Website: apple
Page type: address-validator
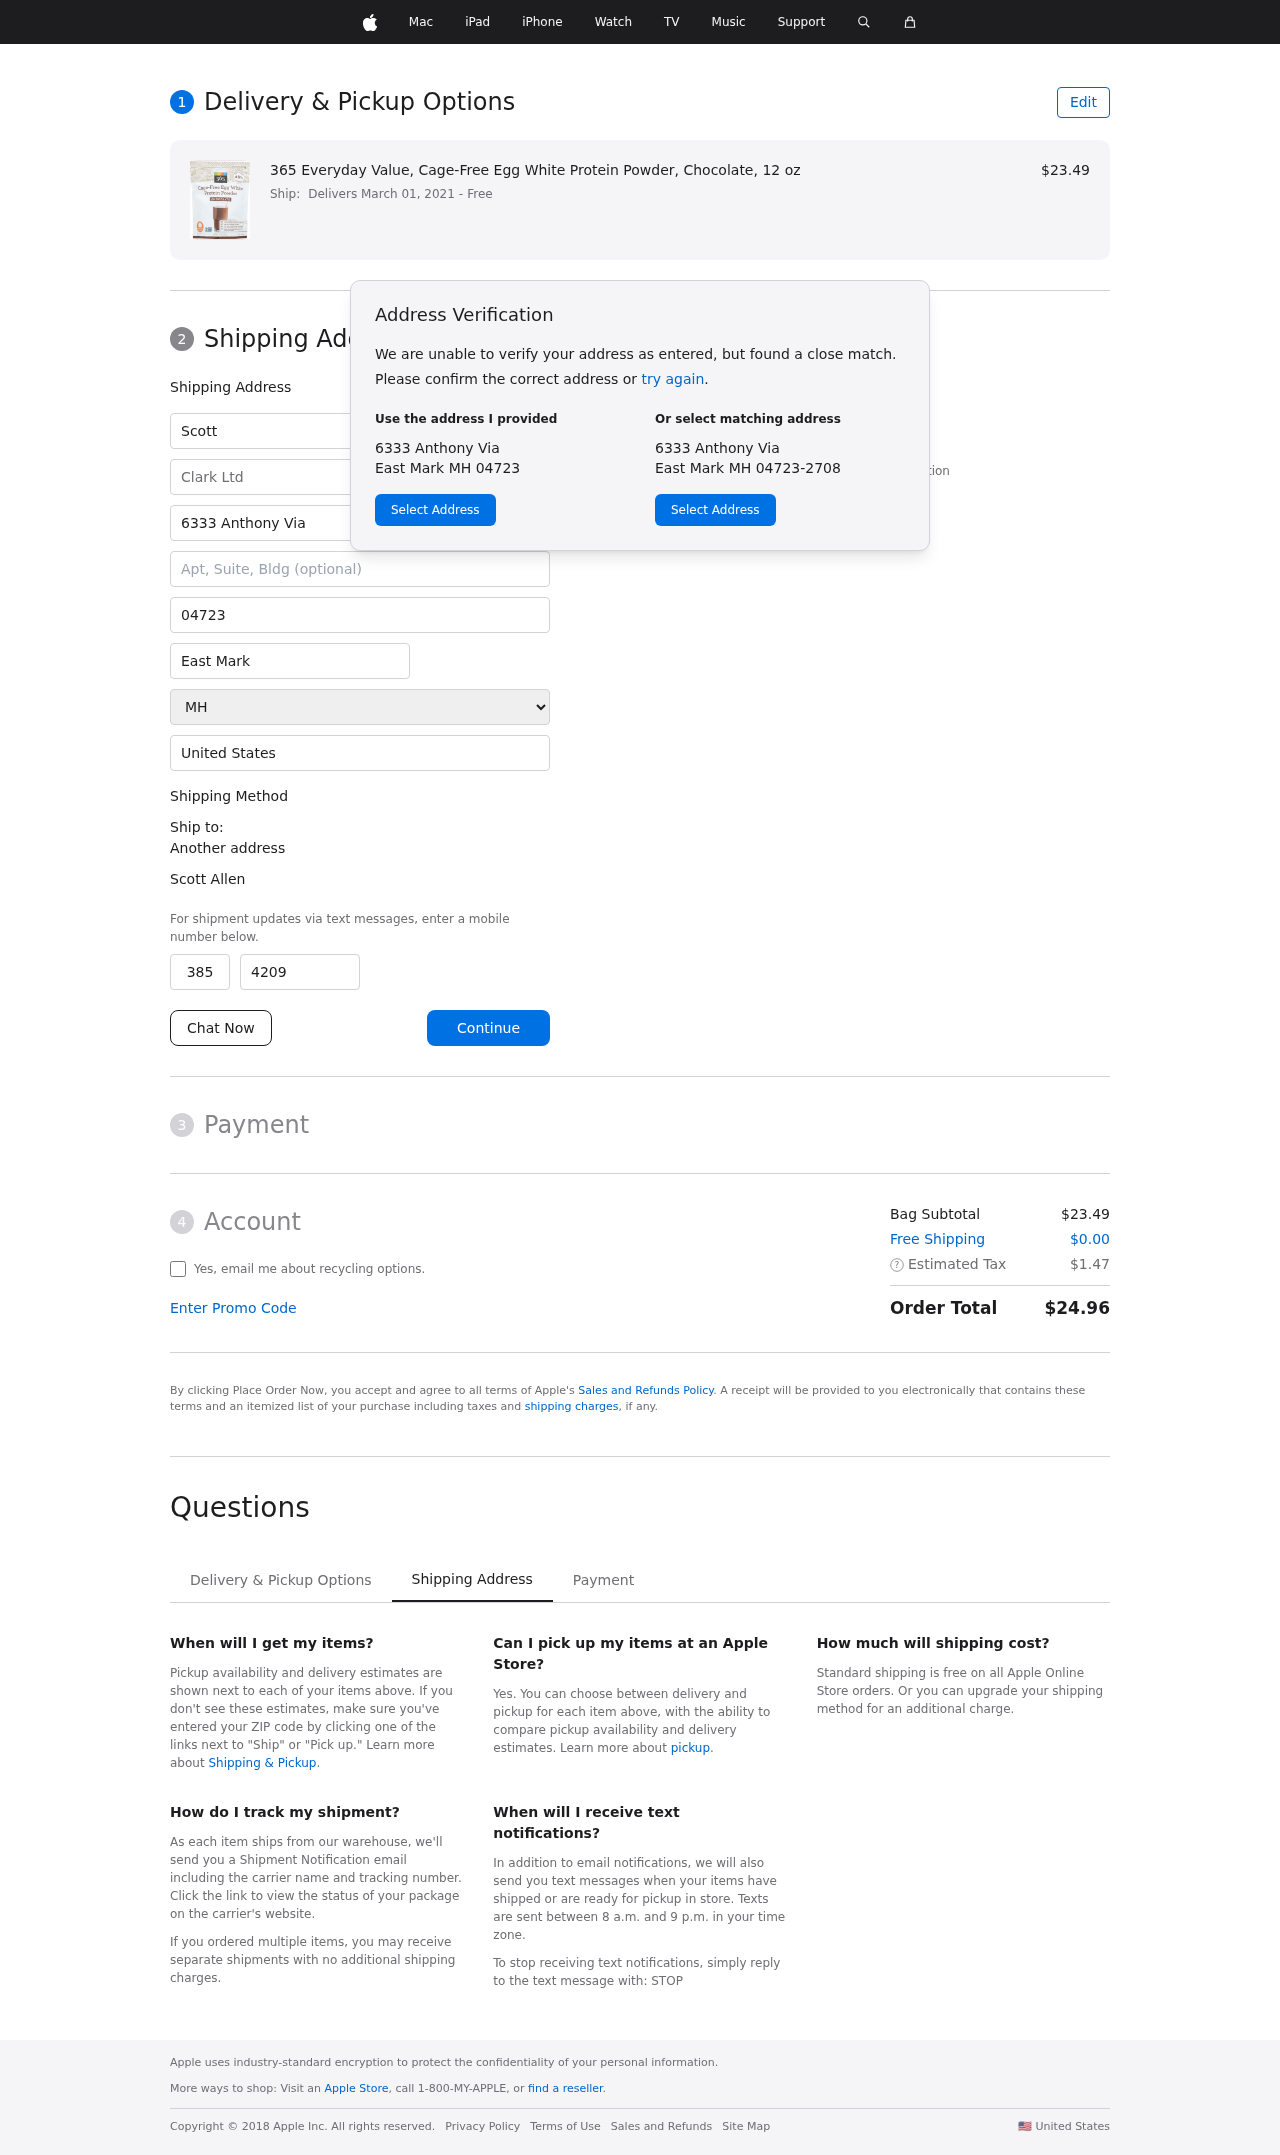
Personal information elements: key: PII_CITY
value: East Mark
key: PII_COMPANY
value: Clark Ltd
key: PII_COUNTRY
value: United States
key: PII_FIRSTNAME
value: Scott
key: PII_FULLNAME
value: Scott Allen
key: PII_LASTNAME
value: Allen
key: PII_PHONE_AREA
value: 385
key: PII_PHONE_SUFFIX
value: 4209
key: PII_POSTCODE
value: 04723
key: PII_STATE
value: MH
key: PII_STREET
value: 6333 Anthony Via
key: PII_CITY_STATE_ZIP
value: East Mark MH 04723
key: PII_STATE_ABBR
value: MH
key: PII_POSTCODE_FULL
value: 04723
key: PII_POSTCODE_NUMERIC
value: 4723
Product elements: key: PRODUCT1_NAME
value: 365 Everyday Value, Cage-Free Egg White Protein Powder, Chocolate, 12 oz
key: PRODUCT1_PRICE
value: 23.49
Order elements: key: ORDER_DELIVERY_DATE
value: Delivers March 01, 2021
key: ORDER_SUBTOTAL
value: $23.49
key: ORDER_SHIPPING_COST
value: $0.00
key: ORDER_TAX
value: $1.47
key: ORDER_TOTAL
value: $24.96